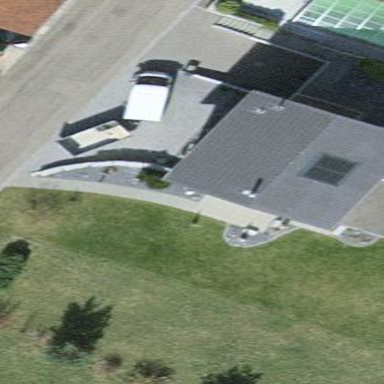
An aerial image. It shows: Detached building with gabled roof.